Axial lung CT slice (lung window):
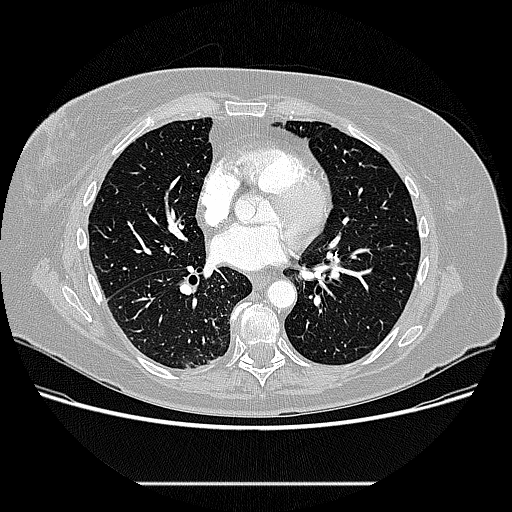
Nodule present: no